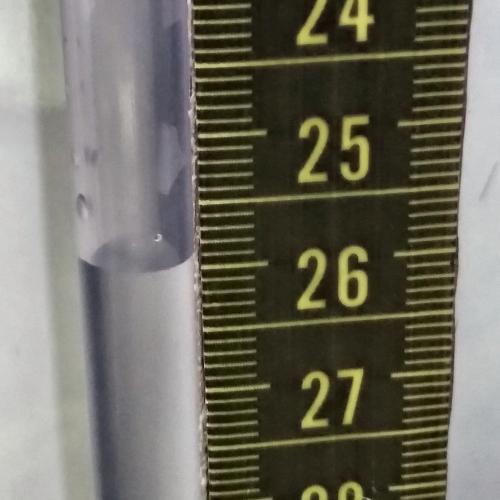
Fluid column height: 25.9 cm